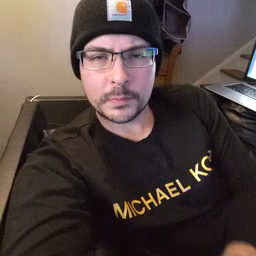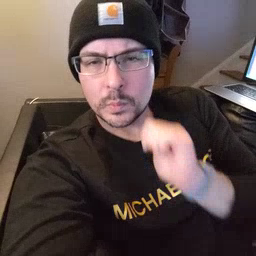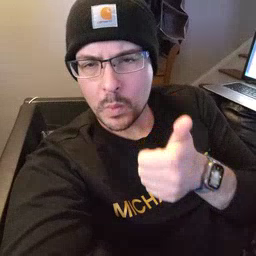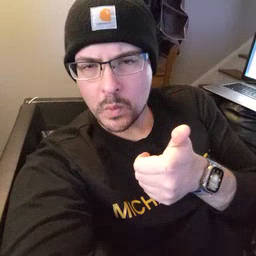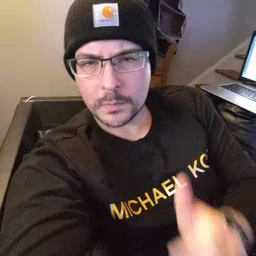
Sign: tomorrow